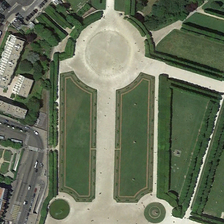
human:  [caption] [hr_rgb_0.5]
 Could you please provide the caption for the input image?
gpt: some buildings and green trees are near a square with many green plants regularly .

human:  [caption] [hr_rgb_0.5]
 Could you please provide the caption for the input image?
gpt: the large square is near the residential area .

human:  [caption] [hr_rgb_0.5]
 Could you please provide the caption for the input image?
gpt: some buildings and green trees are near a square with many green plants regularly .

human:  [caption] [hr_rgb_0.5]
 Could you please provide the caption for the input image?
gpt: the center of the square is a circular area with green lawns .

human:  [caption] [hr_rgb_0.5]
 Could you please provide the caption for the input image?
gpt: the center of the square is a circular area with green lawns .